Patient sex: F
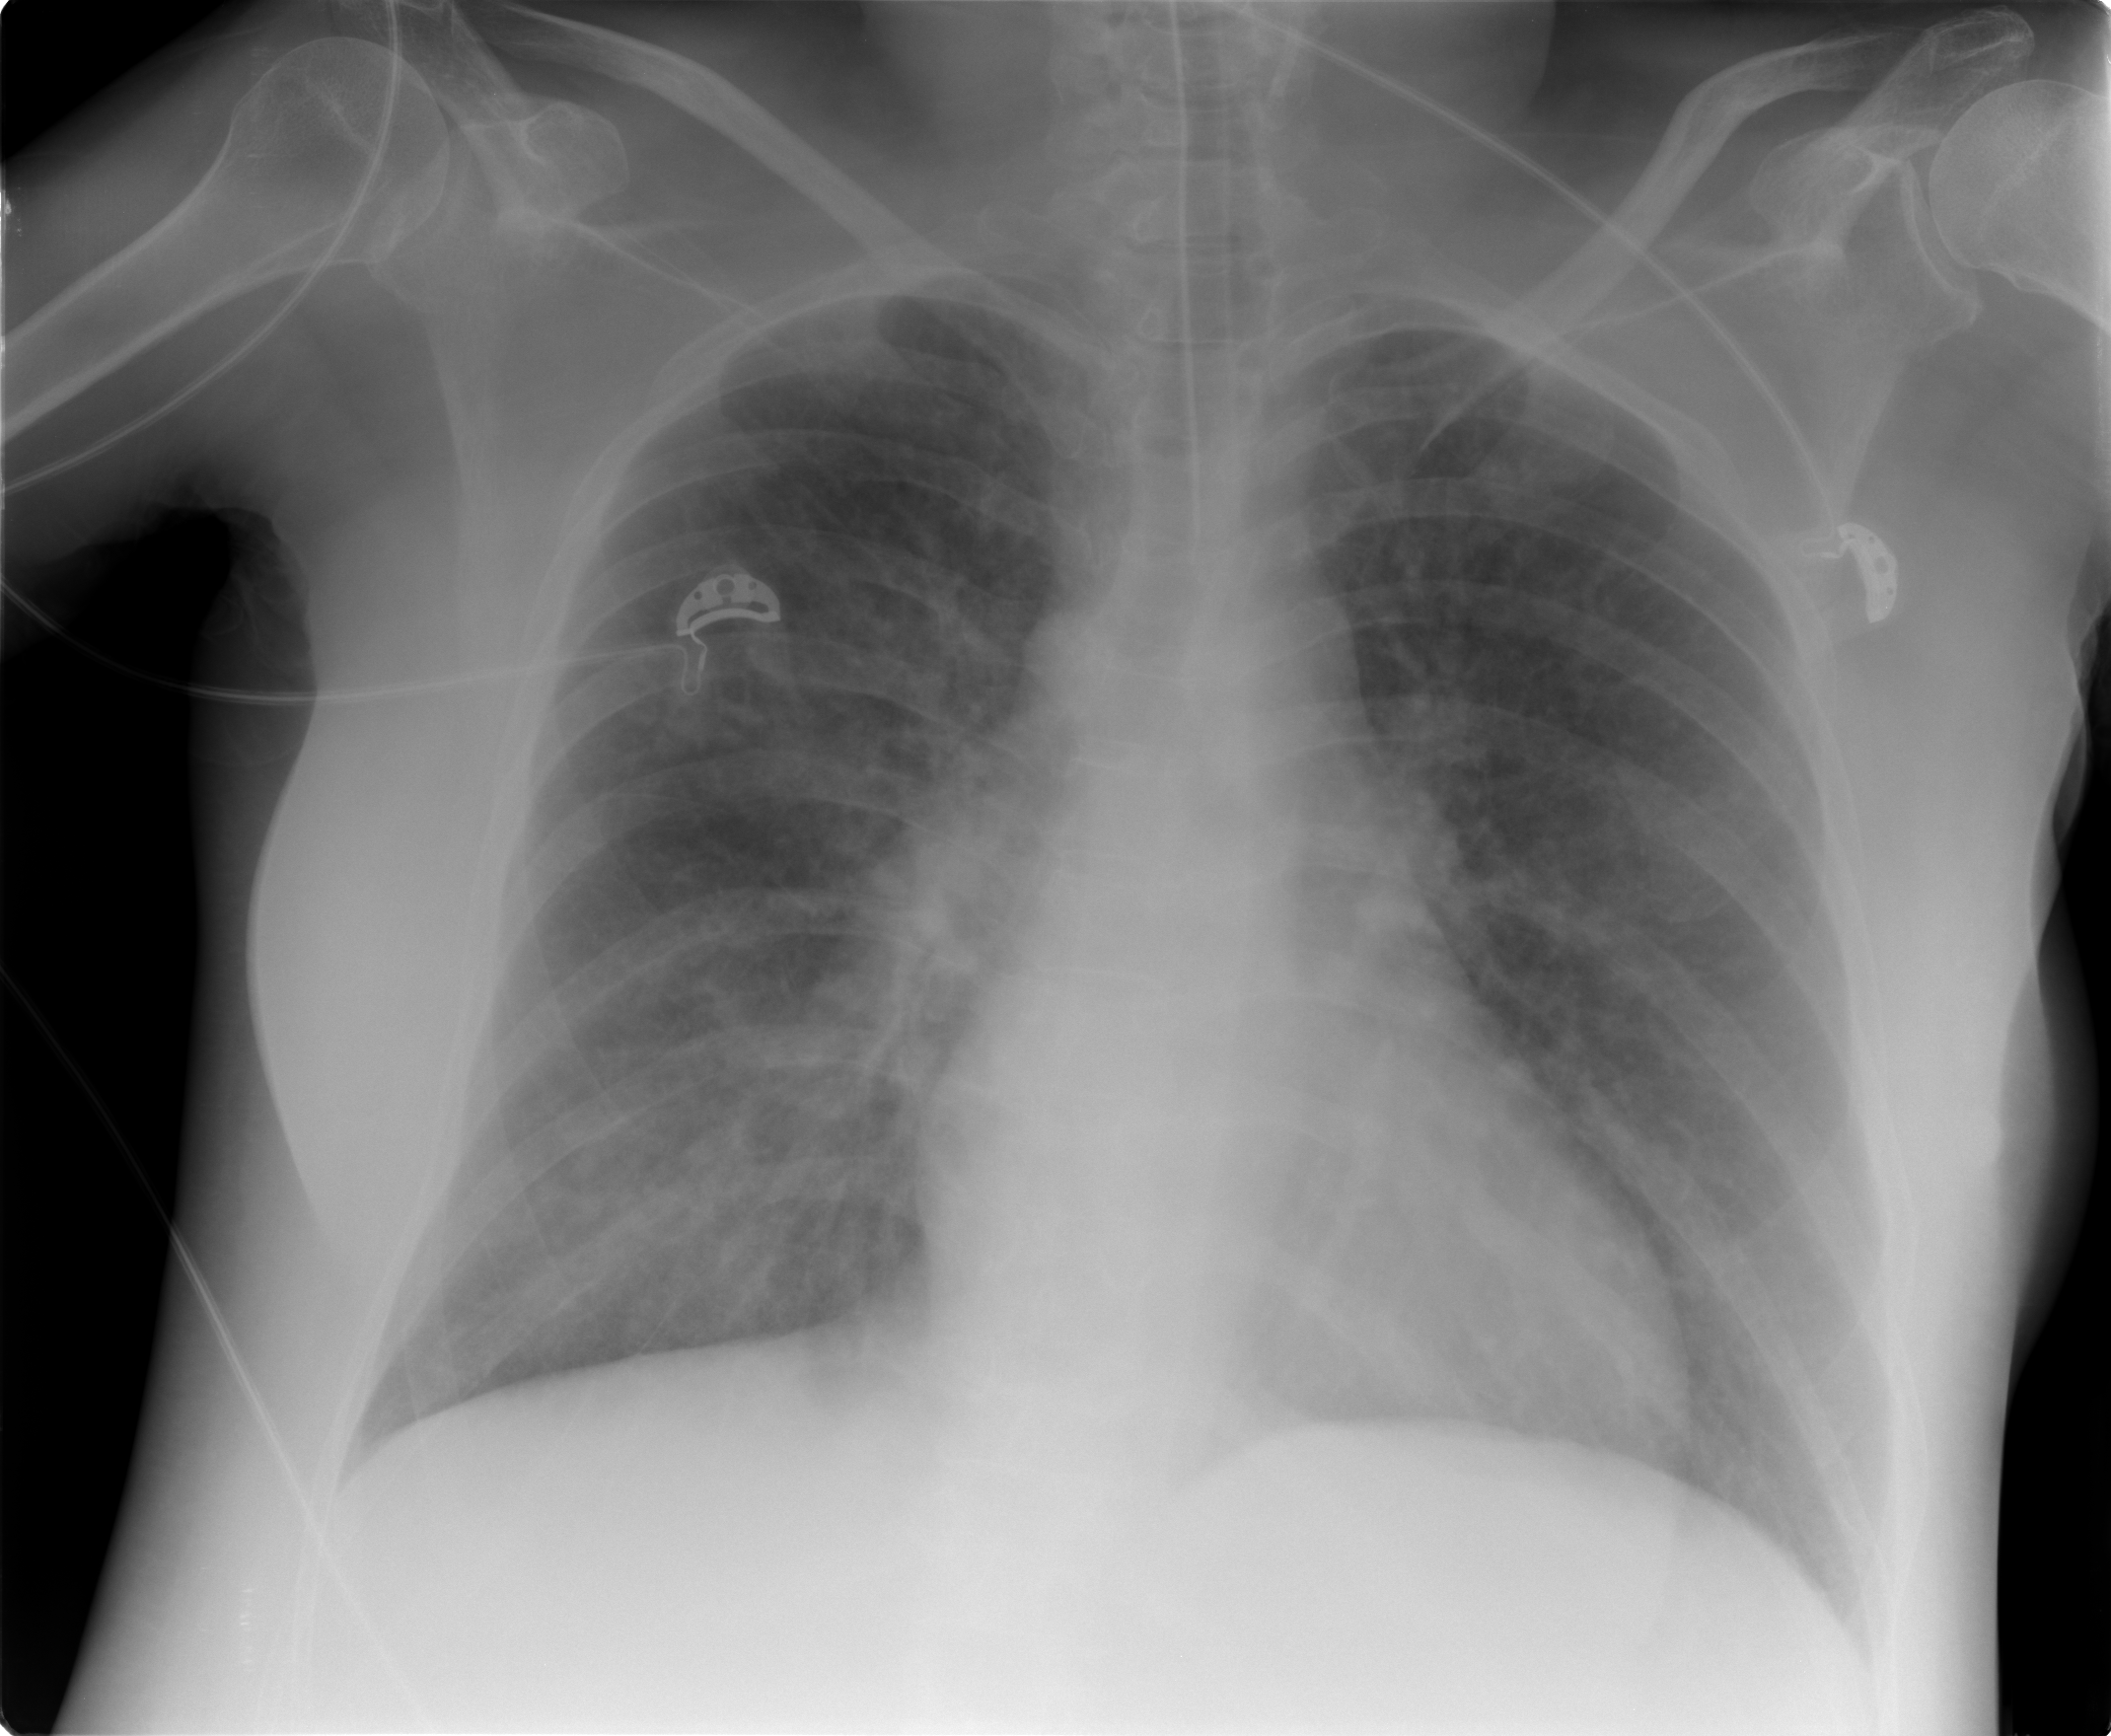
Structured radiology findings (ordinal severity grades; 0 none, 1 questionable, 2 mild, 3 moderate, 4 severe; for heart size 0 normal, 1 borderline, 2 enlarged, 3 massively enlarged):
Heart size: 1
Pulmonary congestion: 2
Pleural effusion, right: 0
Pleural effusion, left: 0
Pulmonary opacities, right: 2
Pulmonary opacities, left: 1
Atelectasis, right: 2
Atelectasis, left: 2